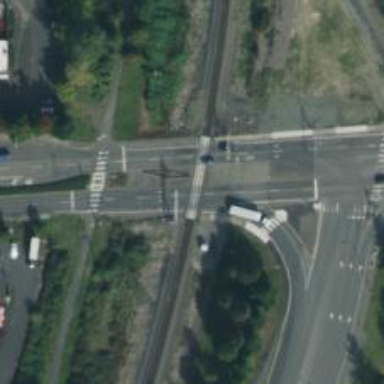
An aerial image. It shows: Level crossing on the railway with lights.